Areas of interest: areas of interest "Lishui Qianmo Blossom Comprehensive Scenic Area"
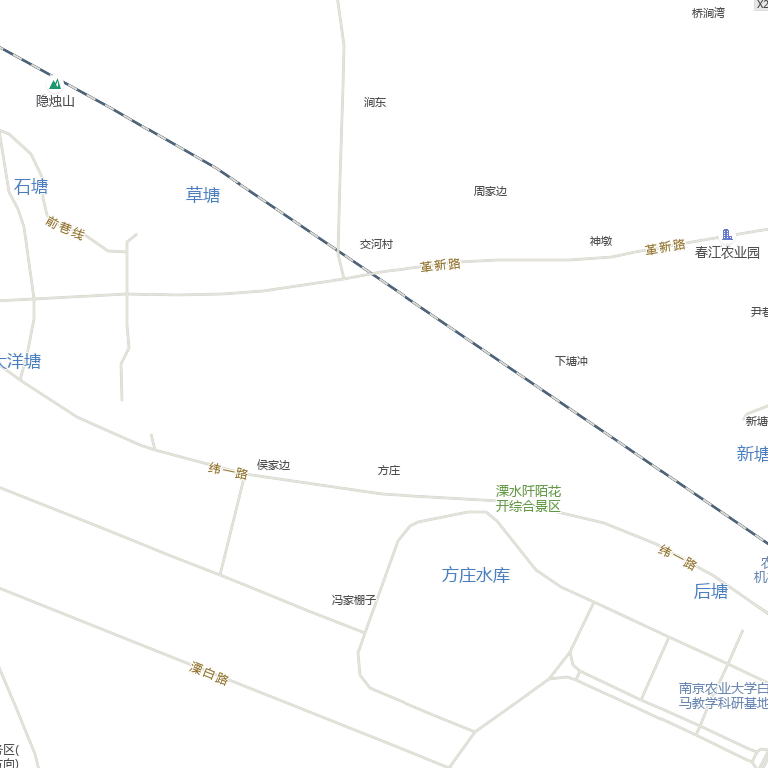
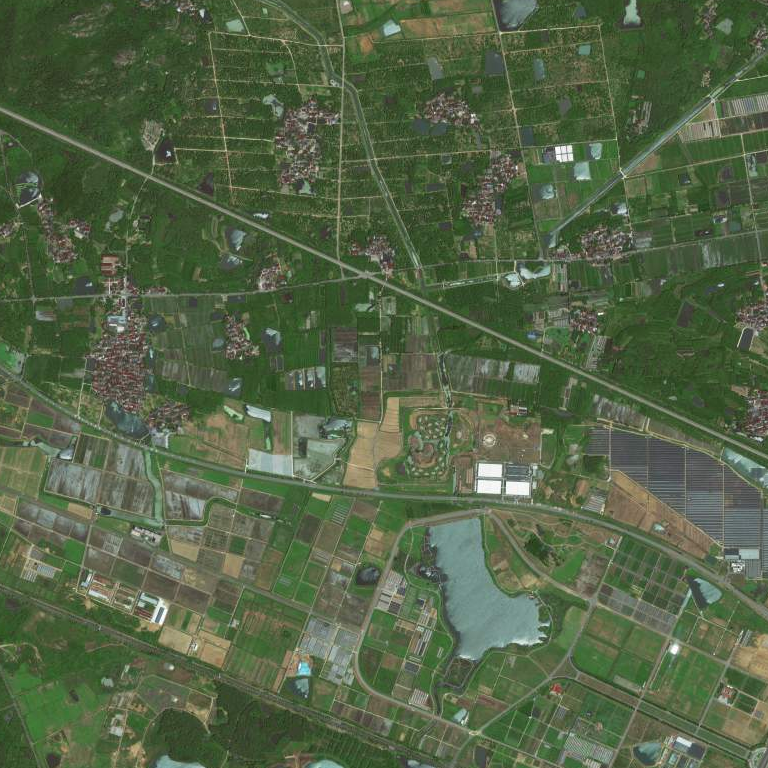